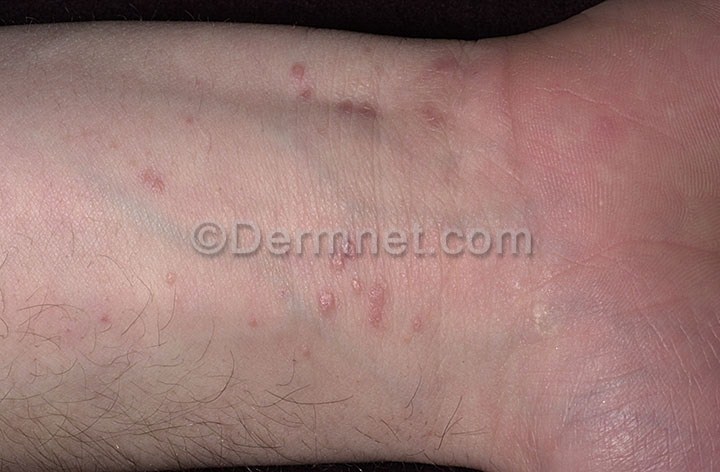
Disease: Psoriasis pictures Lichen Planus and related diseases